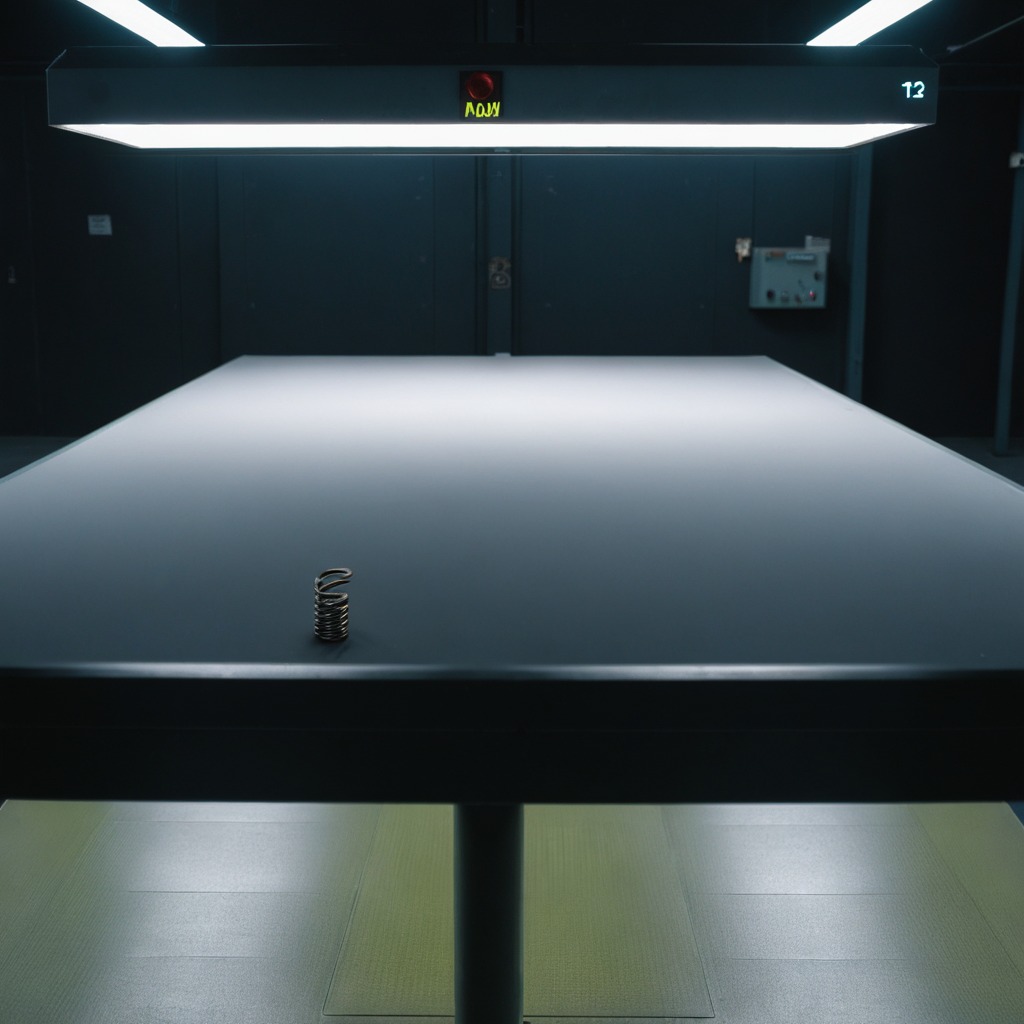
A coiled metal spring lies on a clean empty table in a railway signal maintenance room lit by harsh overhead fluorescents photorealistic surface textures crisp shadows high dynamic range